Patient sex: F
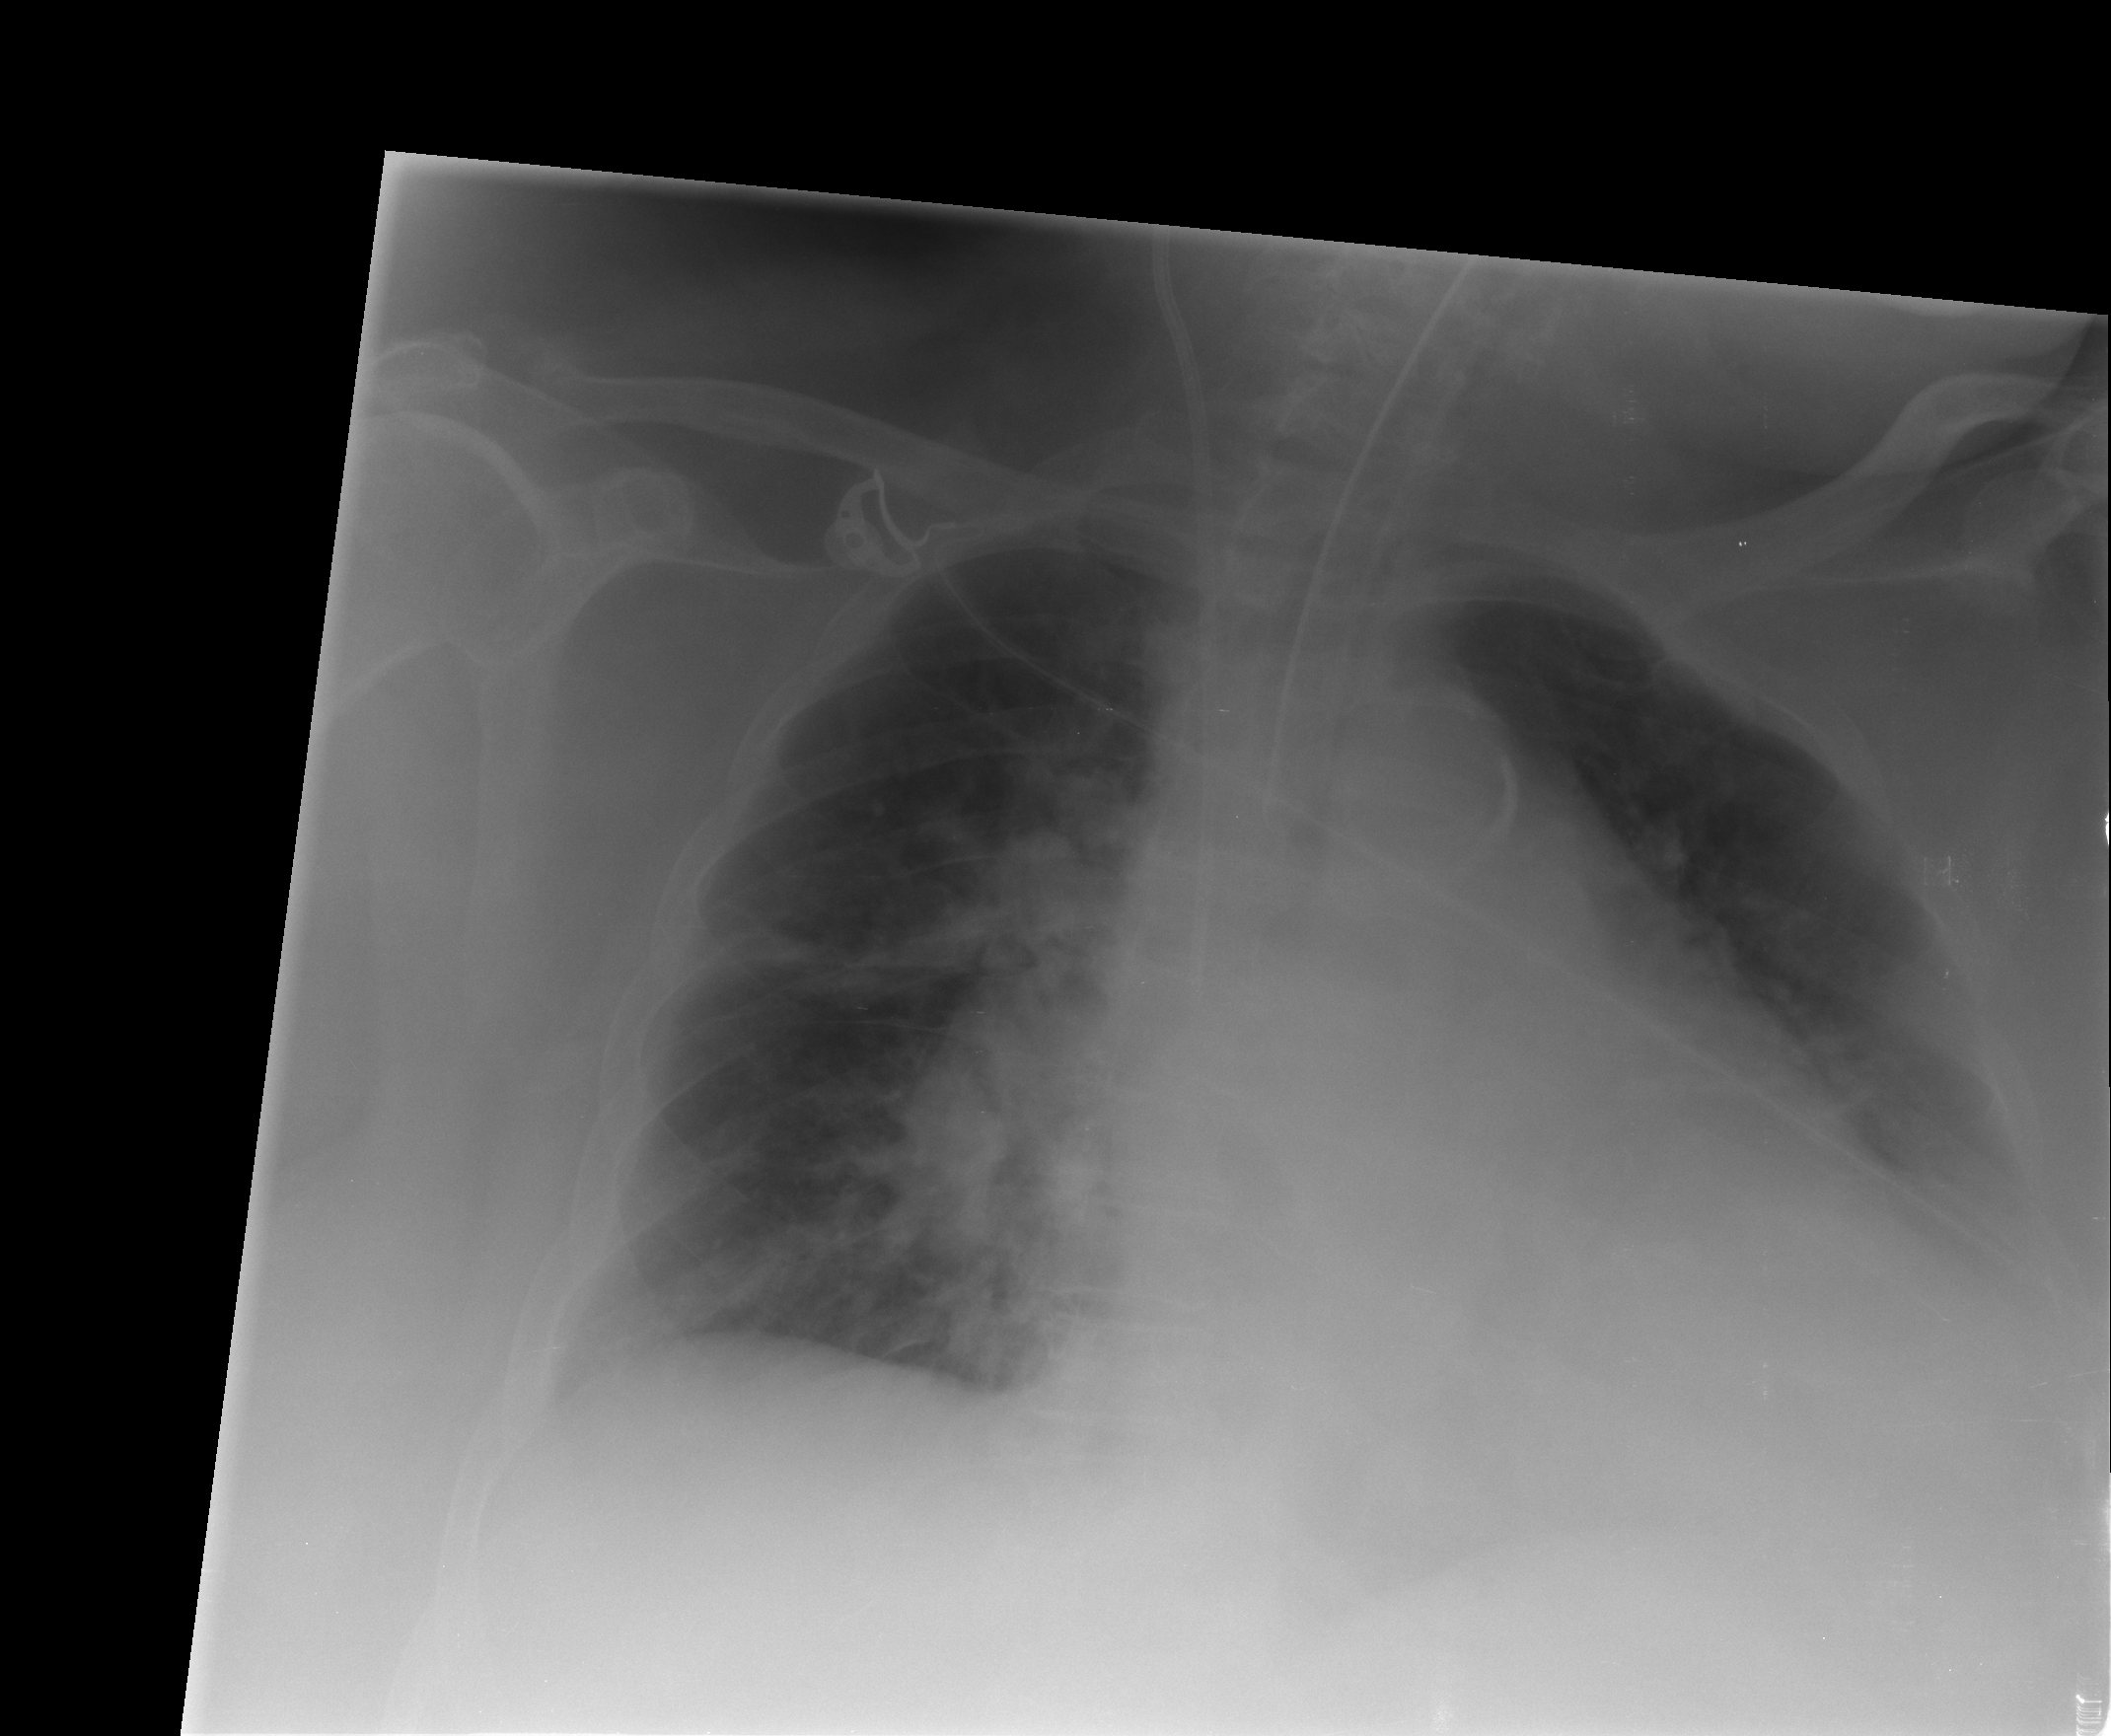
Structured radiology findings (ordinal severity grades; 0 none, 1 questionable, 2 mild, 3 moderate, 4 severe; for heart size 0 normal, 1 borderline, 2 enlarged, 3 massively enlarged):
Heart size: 2
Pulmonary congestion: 2
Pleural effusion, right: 1
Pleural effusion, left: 2
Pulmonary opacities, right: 1
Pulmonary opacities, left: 0
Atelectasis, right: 2
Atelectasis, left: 2